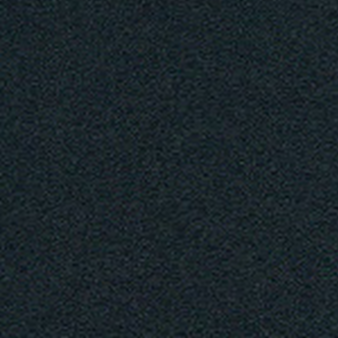
Label: other